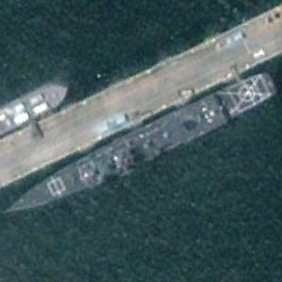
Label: cruiser